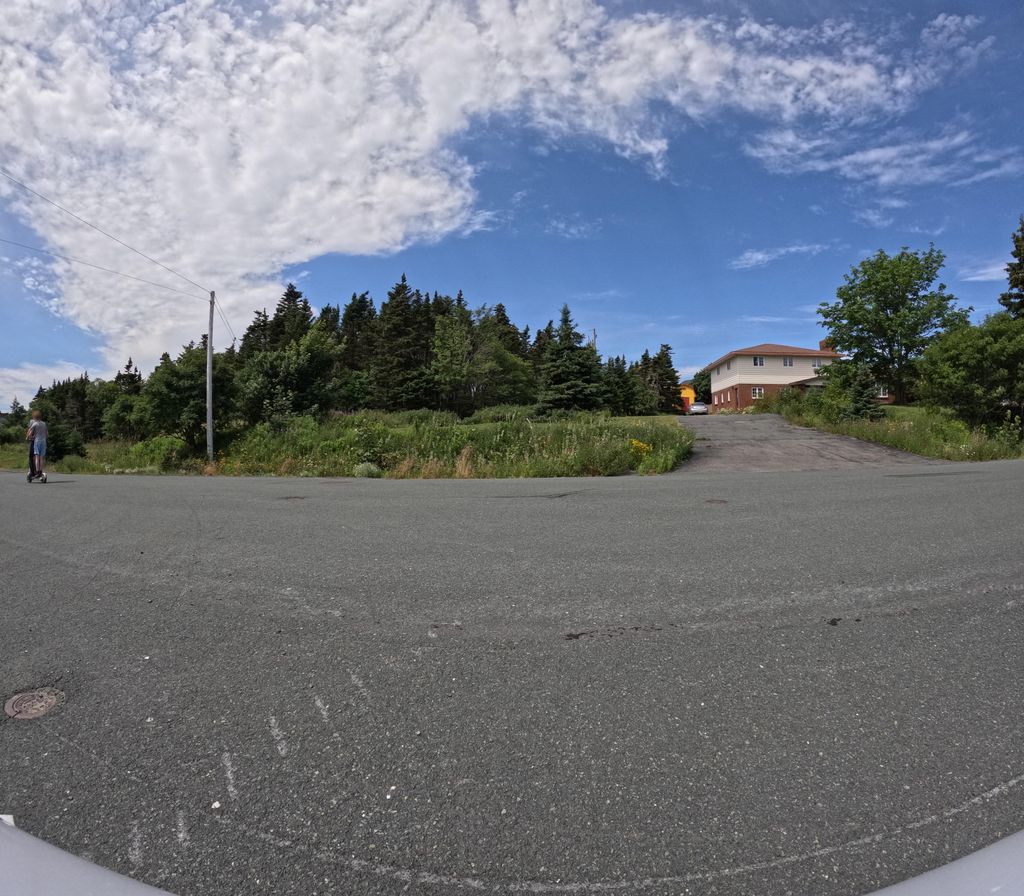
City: st_johns